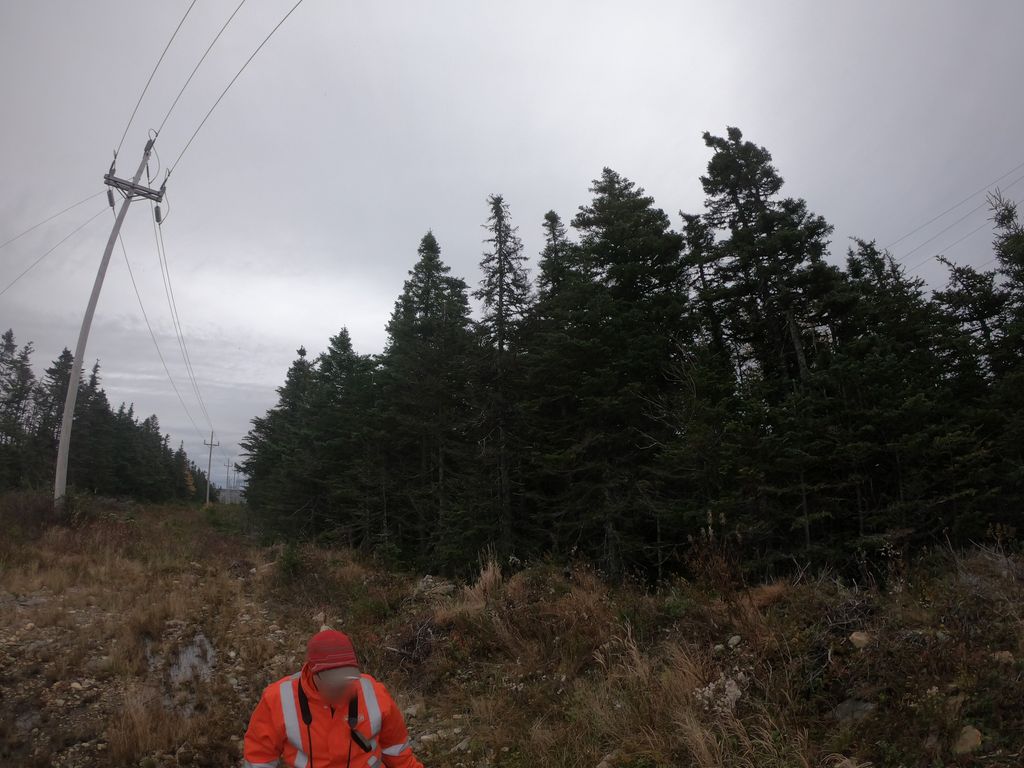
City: st_johns